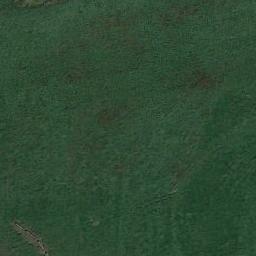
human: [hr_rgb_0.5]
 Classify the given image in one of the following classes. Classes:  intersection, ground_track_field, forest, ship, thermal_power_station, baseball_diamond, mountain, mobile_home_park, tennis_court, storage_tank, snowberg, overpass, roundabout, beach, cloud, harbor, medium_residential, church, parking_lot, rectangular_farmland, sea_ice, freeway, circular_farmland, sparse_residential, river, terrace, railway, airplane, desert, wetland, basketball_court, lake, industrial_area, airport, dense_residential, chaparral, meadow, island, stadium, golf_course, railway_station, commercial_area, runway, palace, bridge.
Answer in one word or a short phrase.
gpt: meadow